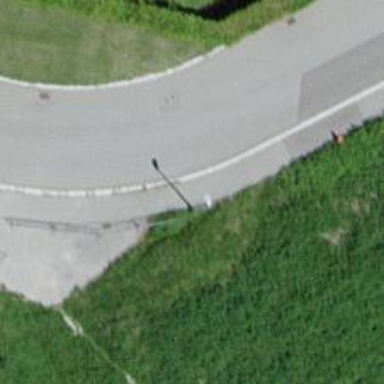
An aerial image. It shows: Asphalt sidewalk.